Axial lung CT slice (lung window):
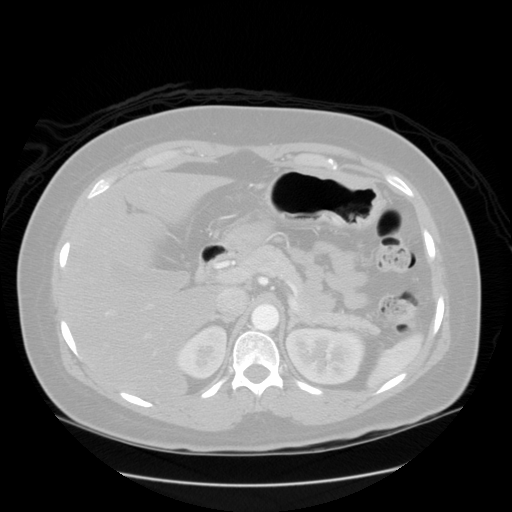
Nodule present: no